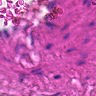
Metastatic tissue present: no